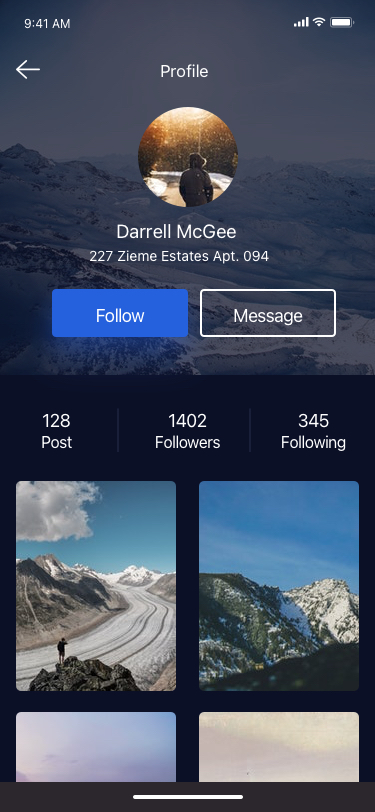
Text in this UI design:
Post
128
Followers
1402
Following
345
Follow
Message
Profile
227 Zieme Estates Apt. 094
Darrell McGee